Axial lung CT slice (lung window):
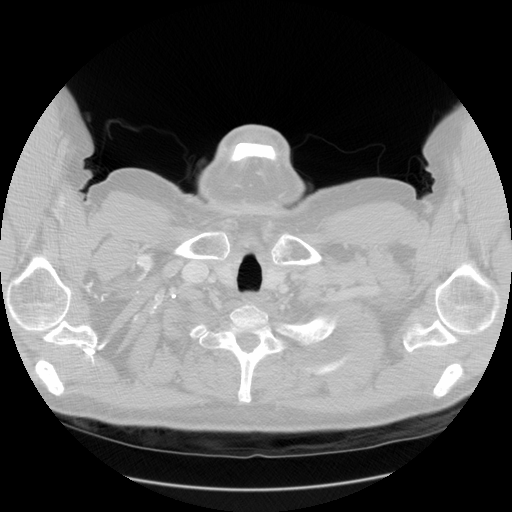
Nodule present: no